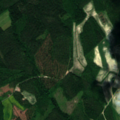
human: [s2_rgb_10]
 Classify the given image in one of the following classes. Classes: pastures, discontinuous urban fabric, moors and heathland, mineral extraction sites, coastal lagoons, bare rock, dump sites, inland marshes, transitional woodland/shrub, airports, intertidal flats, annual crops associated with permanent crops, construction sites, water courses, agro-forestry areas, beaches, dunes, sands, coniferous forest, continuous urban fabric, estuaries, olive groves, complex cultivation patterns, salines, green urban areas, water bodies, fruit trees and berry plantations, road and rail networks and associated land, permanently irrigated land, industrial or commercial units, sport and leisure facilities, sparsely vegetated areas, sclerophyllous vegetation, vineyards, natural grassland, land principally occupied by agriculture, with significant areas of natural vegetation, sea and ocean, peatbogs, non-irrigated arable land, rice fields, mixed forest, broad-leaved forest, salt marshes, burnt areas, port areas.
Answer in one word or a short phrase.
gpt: non-irrigated arable land, coniferous forest, mixed forest